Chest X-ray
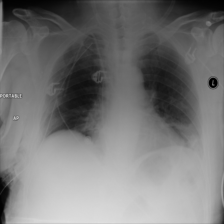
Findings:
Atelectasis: positive
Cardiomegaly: negative
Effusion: positive
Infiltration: negative
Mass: negative
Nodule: negative
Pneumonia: negative
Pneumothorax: negative
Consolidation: negative
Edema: negative
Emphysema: negative
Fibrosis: negative
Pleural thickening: negative
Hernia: negative